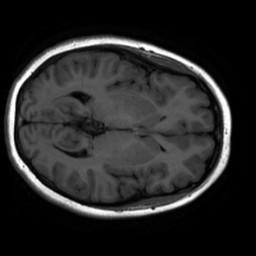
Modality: inplaneT1
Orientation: axial
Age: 18
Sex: female
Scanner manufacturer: ge
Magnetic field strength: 3 T
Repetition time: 2.499 s
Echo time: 0.02513 s